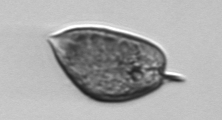
Label: Prorocentrum_micans